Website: apple
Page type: address-validator
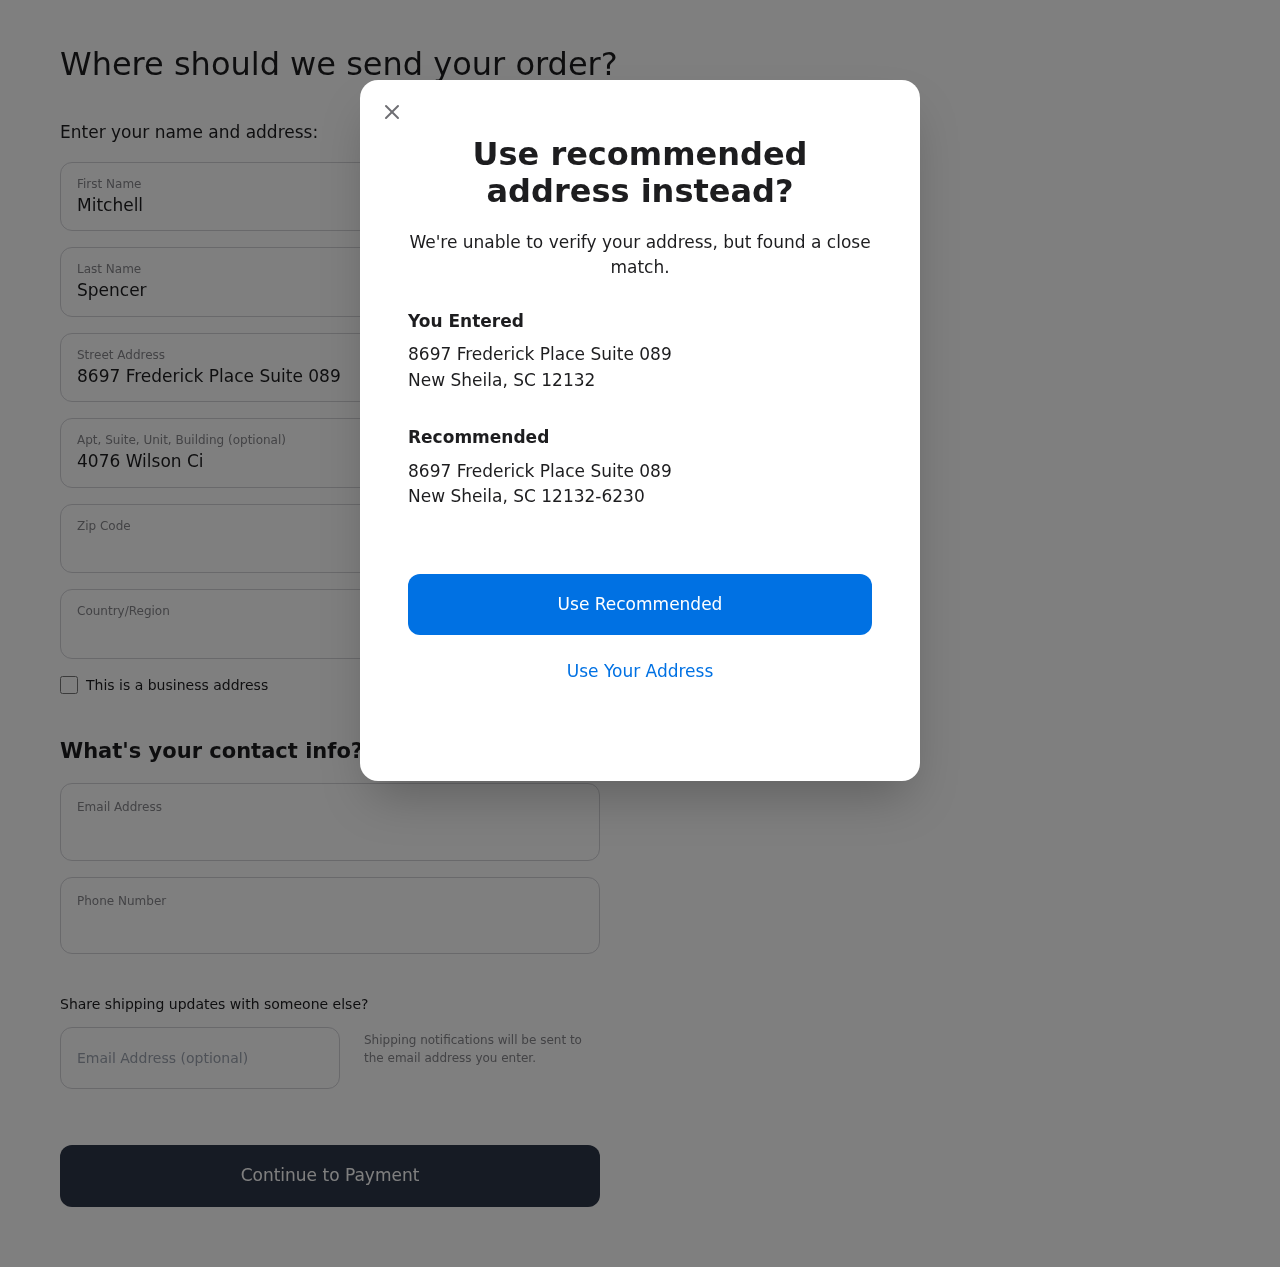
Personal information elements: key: PII_CITY
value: New Sheila
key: PII_COUNTRY
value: United States
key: PII_EMAIL
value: mspencer@hotmail.com
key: PII_FIRSTNAME
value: Mitchell
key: PII_GIFT_EMAIL
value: hchen@yahoo.com
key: PII_LASTNAME
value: Spencer
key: PII_PHONE
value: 5827062260
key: PII_POSTCODE
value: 12132
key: PII_POSTCODE_FULL
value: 12132-6230
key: PII_STATE_ABBR
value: SC
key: PII_STREET
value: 8697 Frederick Place Suite 089
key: PII_STREET2
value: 8697 Frederick Place Suite 089
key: PII_STREET2
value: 4076 Wilson Circles Suite 527
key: PII_CITY2
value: New Sheila
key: PII_STATE_ABBR2
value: SC